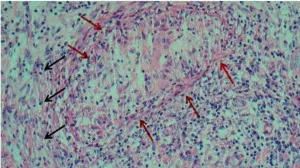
Histopathology of the nodular lesions on the greater omentum. (A) Hematoxylin-eosin staining shows hyperplasia of fibrous tissue (black arrows) with chronic granulomatous inflammation (red arrows).
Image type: pathology (h&e)